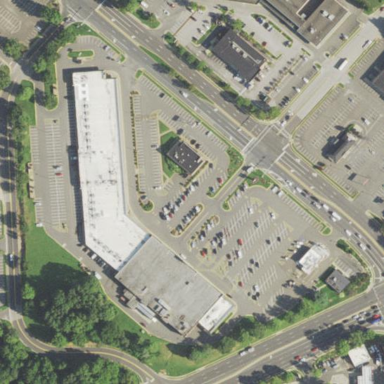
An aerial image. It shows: Retail area.